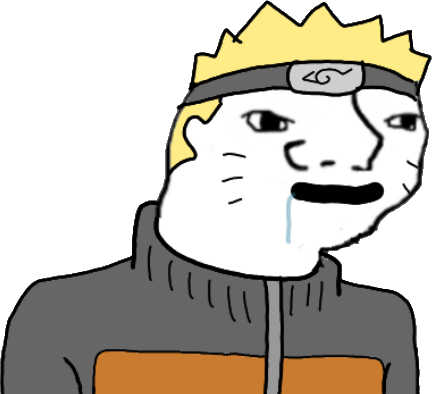
Label: 5_Brainlet